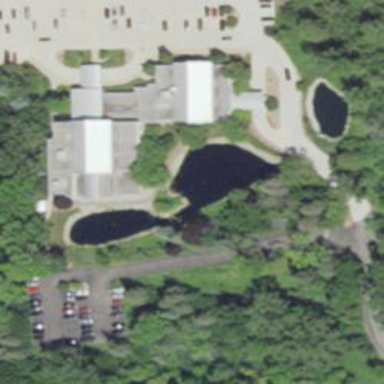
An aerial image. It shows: Clinic building offering healthcare services.